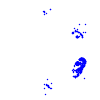
Particle: electron